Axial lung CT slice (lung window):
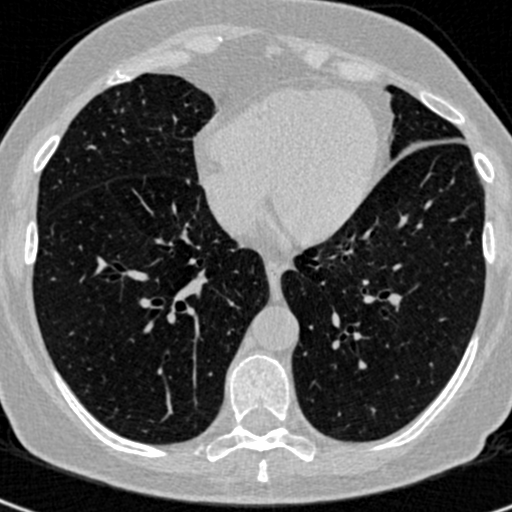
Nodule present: no